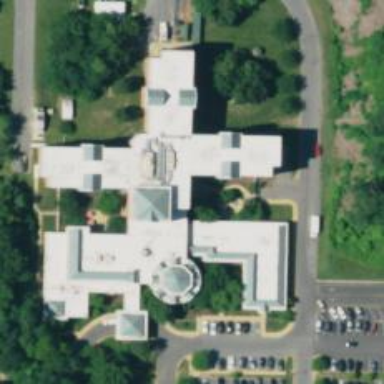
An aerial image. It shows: Nursing home.